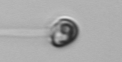
Label: flagellate